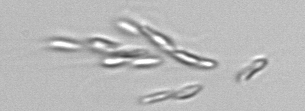
Label: Dinobryon